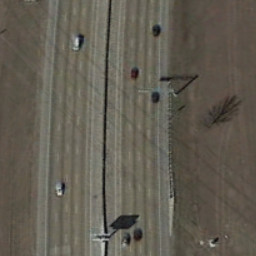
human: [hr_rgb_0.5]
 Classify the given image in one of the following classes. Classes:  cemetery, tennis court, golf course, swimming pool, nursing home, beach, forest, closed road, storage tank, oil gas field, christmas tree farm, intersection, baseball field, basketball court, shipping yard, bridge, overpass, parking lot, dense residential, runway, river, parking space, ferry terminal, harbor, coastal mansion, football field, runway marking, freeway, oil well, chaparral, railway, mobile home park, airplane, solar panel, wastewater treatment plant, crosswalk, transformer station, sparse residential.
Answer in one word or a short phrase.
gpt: freeway